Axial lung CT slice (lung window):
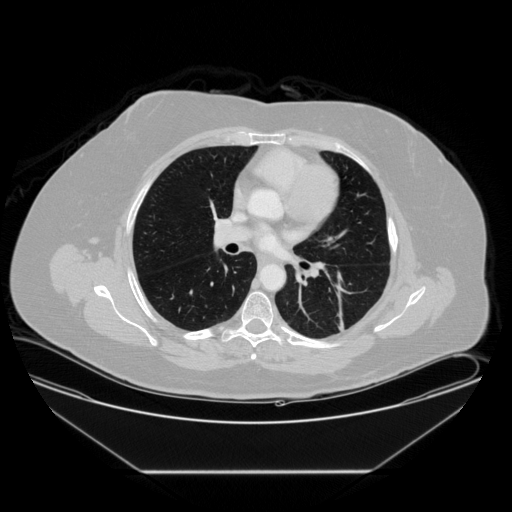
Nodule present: no